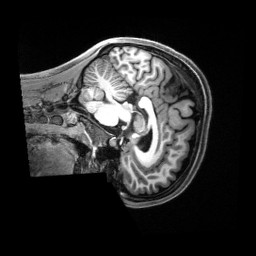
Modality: T1w
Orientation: sagittal
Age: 18
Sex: female
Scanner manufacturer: siemens
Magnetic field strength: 3 T
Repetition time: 2.5 s
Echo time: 0.00222 s